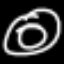
Label: donut